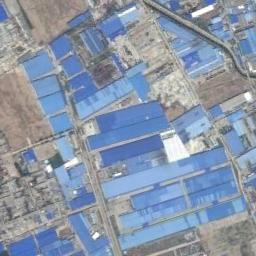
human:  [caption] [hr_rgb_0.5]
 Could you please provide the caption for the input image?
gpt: There are numerous houses of different shapes and sizes in the industrial zone .